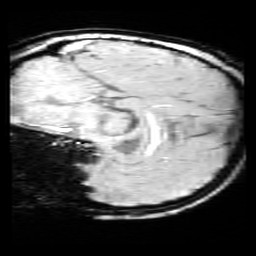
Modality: SWI
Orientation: sagittal
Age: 12
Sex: female
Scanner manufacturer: siemens
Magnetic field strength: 3 T
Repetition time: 0.027 s
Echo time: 0.02 s